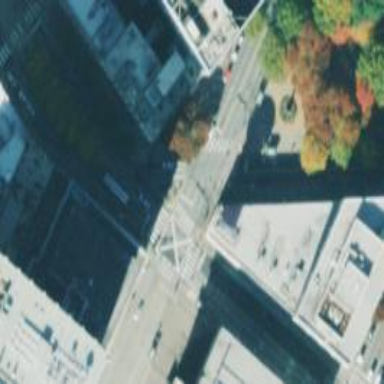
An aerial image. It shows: Footway with traffic island crossing.